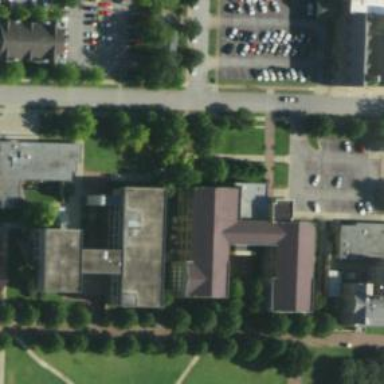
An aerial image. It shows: University building.